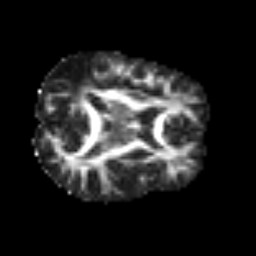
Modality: FA
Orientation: axial
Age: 39
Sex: female
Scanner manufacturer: siemens
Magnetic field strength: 3 T
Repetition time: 3.2 s
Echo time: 0.081 s